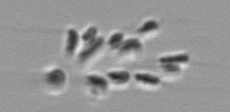
Label: Dinobryon